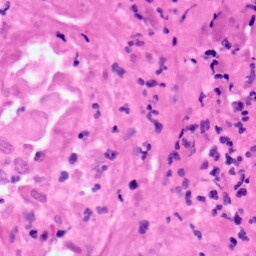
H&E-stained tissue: Pancreatic